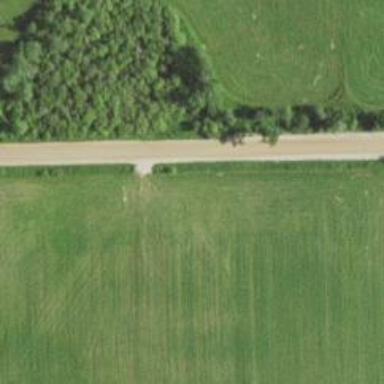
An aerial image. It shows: Unclassified road.